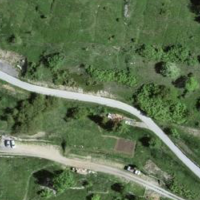
EUNIS habitat code: 32
Species observed at this site:
Stachys recta